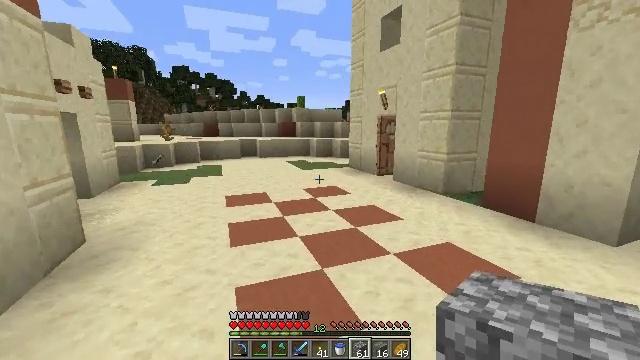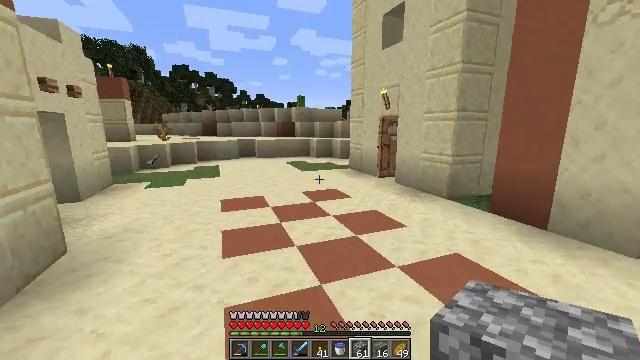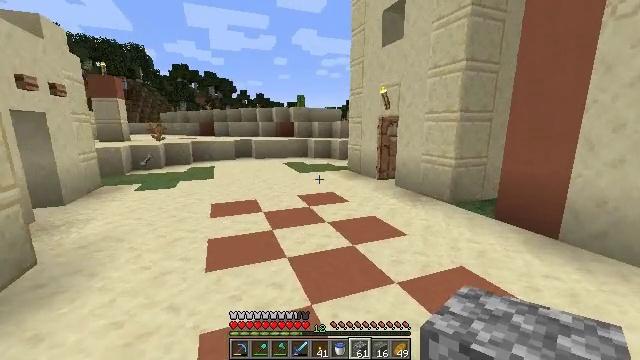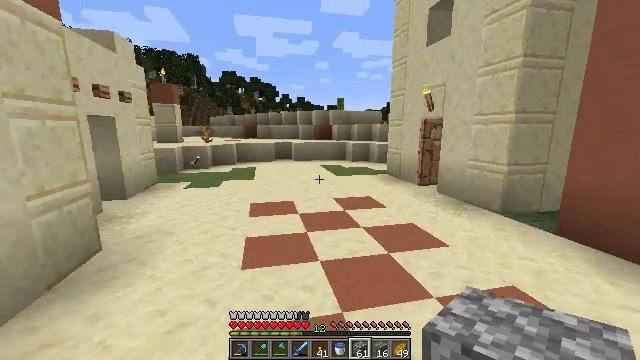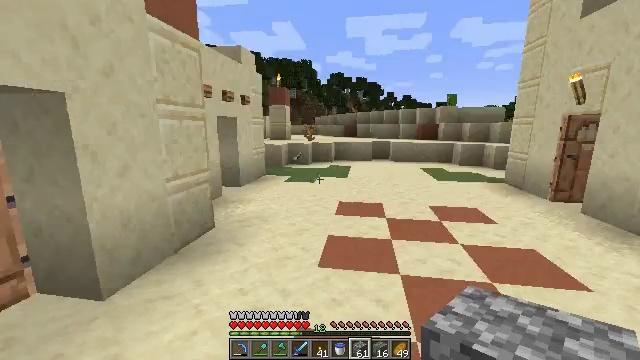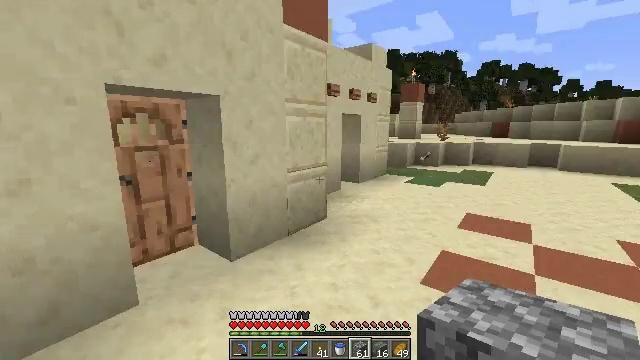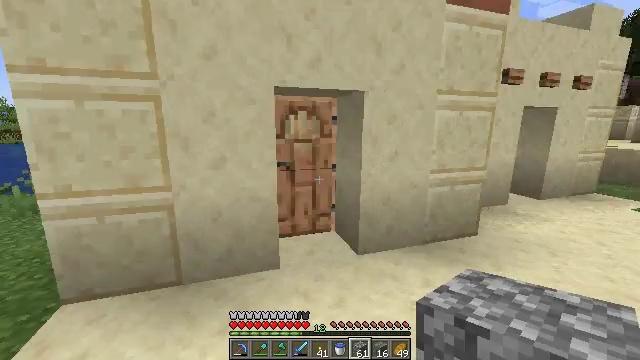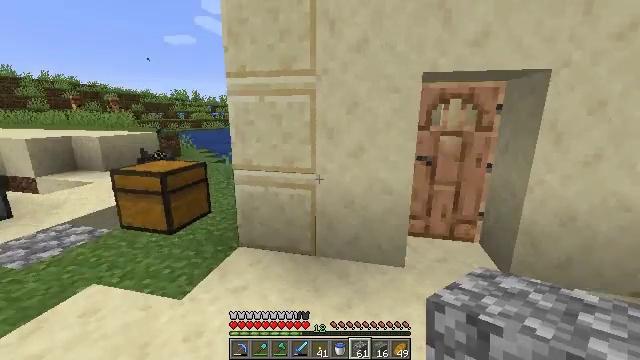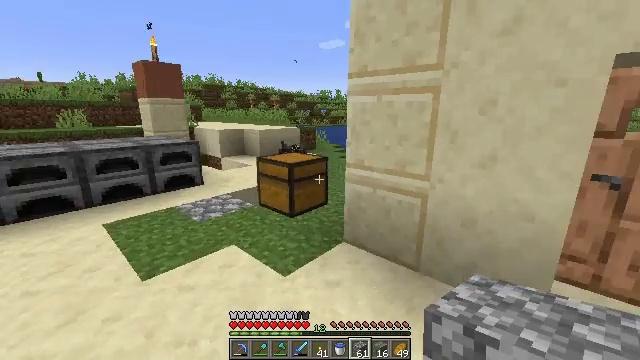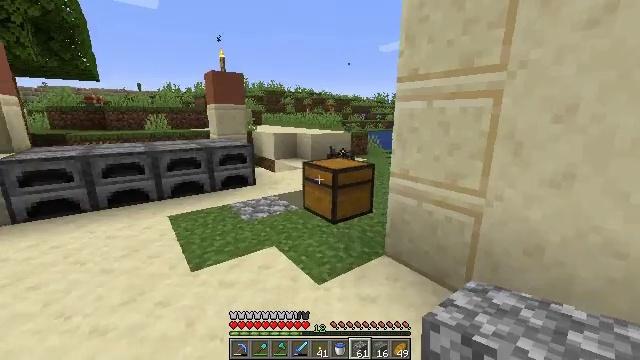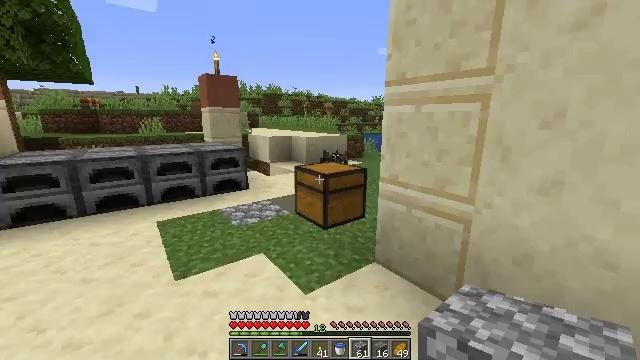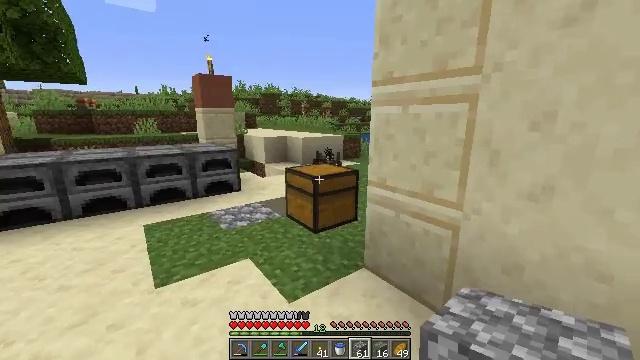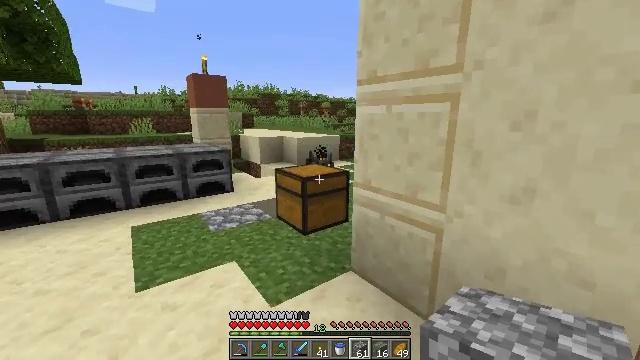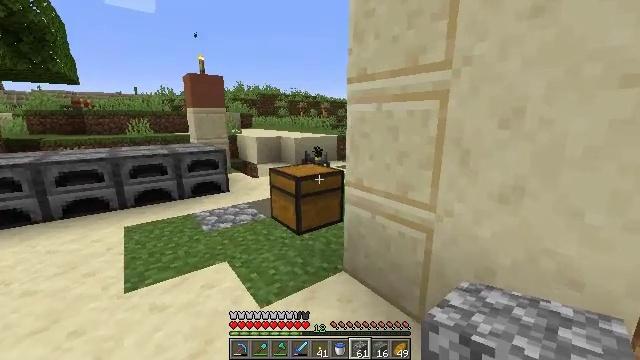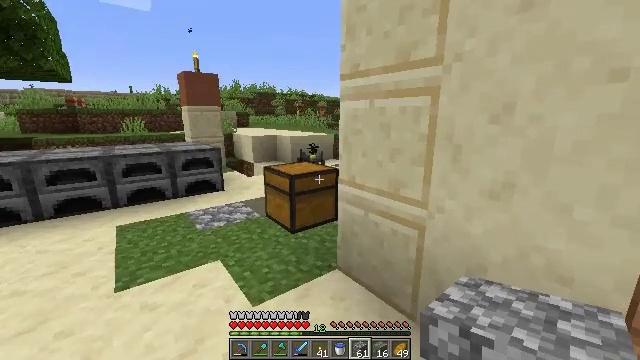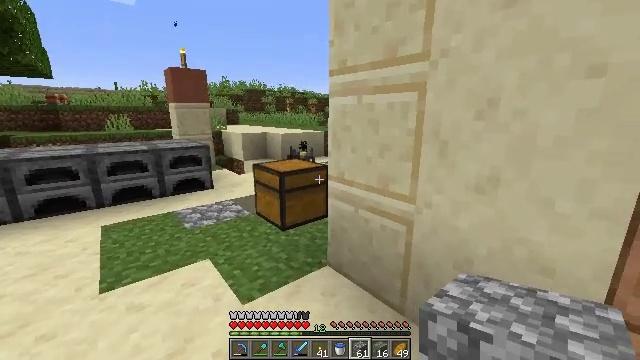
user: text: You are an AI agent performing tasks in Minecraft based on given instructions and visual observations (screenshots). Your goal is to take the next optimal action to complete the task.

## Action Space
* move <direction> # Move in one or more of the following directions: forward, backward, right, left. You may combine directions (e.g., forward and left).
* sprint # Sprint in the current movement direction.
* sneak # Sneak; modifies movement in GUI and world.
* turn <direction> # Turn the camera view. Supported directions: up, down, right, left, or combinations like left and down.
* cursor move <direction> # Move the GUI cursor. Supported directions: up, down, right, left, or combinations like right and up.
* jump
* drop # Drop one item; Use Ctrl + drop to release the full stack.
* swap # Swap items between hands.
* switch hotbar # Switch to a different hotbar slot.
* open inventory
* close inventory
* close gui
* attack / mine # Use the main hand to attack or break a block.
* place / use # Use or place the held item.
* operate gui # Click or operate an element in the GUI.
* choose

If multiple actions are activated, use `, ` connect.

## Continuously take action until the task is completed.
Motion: motion action
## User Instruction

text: Remove iron bars from the inventory.
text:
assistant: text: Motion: move forward
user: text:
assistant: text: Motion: move forward and move right
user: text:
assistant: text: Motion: move forward and move right, turn left
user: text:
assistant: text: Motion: move forward and move right, turn left
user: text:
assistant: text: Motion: move forward and move right, turn left
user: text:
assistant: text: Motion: move forward and move right, turn left
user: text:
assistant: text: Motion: move forward and move right, turn left and down
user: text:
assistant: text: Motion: move forward and move right, turn left
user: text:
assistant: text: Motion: move forward and move right, turn left
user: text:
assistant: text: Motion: move forward and move right
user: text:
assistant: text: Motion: move right
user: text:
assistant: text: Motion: no_op
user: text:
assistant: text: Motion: no_op
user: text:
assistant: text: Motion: no_op
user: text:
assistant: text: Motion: turn right
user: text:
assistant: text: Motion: move left
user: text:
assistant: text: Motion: move forward and move left
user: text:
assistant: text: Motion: move forward and move left, turn left
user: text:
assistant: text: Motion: move forward and move left, turn left
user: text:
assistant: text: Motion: move forward and move left, turn left
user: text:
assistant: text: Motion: move forward and move left, turn left
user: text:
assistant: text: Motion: move forward and move left, turn left
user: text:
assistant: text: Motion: move forward and move left, turn left
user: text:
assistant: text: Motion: move forward, turn left
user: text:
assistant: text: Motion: move forward, turn left
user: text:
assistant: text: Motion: move forward, turn left
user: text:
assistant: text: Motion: move forward, turn left
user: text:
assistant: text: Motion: move forward, turn left
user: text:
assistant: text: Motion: move forward, turn left
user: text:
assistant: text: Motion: move forward, turn left